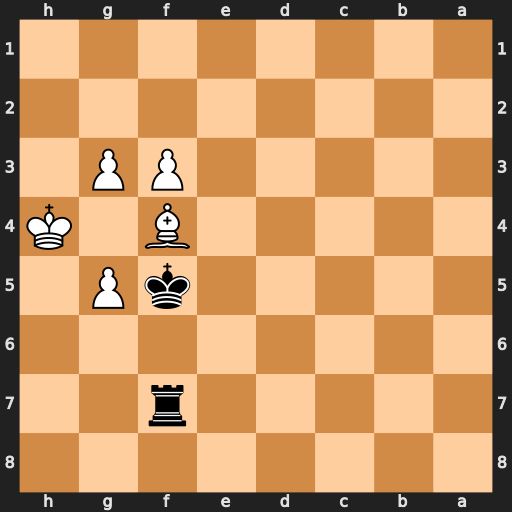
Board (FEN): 8/5r2/8/5kP1/5B1K/5PP1/8/8
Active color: b
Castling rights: -
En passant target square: -
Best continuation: Rh7#